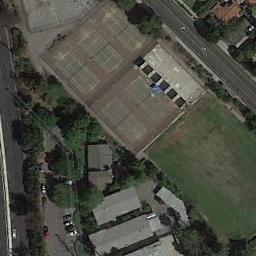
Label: tennis_court